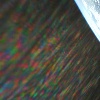
Label: sunburn